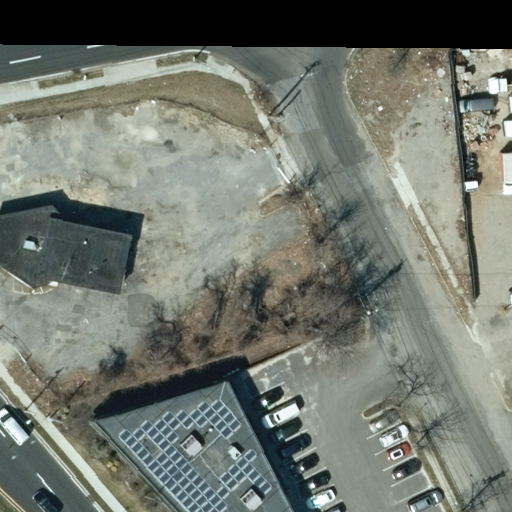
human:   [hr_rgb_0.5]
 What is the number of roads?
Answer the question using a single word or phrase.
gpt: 3

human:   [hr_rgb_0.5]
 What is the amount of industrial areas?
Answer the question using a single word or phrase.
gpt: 1

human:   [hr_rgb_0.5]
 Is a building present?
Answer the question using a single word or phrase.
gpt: yes

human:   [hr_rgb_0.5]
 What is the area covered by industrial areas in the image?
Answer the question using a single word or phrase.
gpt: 1909m2

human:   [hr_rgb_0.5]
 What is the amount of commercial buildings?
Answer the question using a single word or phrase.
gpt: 2

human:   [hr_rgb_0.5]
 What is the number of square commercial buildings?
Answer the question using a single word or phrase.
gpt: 0

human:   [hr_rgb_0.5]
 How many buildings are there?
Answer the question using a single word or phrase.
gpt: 2

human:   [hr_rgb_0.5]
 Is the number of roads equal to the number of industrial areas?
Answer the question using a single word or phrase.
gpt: no

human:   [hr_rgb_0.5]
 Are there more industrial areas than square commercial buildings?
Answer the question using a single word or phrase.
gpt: yes

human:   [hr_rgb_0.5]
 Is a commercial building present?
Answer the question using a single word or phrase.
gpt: yes

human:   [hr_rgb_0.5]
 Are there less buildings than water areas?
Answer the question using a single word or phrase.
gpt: no

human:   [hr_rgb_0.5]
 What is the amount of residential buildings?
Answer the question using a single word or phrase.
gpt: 0

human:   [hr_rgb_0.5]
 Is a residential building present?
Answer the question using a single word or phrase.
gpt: no

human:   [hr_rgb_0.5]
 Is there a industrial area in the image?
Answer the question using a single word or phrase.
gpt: yes

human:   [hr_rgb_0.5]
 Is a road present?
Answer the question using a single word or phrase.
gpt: yes

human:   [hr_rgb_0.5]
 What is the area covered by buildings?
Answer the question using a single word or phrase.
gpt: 412m2

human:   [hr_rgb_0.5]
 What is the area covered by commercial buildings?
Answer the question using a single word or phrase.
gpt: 412m2

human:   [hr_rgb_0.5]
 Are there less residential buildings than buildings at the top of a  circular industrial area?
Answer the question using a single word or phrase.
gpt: no

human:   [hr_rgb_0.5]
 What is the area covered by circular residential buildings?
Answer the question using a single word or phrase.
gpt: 0m2

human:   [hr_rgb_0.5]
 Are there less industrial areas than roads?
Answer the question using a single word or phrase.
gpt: yes

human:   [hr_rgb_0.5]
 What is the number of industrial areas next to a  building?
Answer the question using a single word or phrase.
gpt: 1

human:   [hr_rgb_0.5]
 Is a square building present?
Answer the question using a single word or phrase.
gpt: no

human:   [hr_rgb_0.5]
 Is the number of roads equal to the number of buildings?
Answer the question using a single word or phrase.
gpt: no

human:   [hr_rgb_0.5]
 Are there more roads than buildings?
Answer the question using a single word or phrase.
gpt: yes

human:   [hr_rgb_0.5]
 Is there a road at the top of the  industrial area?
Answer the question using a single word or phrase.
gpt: yes

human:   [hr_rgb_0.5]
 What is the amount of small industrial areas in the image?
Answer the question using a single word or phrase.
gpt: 0

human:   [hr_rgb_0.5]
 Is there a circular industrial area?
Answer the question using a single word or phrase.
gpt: no

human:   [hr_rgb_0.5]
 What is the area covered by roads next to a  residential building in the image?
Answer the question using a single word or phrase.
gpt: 0m2

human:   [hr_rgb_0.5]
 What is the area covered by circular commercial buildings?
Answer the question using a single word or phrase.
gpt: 0m2

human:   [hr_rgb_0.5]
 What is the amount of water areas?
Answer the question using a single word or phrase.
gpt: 0

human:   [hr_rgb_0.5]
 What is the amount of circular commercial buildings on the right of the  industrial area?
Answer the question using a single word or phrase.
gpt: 0

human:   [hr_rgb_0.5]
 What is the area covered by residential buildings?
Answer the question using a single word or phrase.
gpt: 0m2

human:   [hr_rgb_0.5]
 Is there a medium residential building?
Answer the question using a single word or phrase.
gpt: no

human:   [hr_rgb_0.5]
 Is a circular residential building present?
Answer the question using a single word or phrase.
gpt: no

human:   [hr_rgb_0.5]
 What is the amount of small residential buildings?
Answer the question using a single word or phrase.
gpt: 0

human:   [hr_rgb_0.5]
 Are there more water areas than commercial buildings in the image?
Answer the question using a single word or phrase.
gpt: no

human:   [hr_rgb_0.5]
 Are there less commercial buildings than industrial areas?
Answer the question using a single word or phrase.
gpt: no

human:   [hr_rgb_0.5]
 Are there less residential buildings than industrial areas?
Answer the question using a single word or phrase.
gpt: yes

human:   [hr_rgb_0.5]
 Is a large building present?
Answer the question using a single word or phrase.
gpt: no

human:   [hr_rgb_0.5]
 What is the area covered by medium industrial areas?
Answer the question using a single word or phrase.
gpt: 0m2

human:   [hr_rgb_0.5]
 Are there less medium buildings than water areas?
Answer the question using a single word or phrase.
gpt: no

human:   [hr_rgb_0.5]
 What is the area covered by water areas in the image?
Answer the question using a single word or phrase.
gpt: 0m2

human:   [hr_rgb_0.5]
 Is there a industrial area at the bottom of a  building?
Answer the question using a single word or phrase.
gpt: yes

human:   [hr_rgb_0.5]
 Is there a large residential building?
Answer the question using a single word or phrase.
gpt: no

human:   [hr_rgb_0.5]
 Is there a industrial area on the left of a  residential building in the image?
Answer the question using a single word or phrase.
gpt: no

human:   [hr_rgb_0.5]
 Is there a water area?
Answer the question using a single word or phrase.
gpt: no

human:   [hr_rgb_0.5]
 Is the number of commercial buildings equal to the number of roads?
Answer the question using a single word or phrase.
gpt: no

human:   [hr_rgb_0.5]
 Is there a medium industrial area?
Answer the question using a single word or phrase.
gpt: no

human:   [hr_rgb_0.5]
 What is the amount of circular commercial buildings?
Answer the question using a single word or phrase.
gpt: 0

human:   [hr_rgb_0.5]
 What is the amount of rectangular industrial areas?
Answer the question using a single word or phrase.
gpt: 1

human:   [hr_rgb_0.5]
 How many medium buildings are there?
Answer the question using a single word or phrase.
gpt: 1

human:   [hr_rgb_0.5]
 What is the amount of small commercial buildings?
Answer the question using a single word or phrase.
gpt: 1

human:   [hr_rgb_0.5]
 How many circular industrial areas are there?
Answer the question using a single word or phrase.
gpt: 0

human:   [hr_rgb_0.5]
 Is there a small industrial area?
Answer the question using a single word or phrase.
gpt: no

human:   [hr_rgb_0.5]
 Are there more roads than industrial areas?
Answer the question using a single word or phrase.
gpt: yes

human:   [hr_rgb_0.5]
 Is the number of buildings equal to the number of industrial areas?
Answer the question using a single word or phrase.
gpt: no

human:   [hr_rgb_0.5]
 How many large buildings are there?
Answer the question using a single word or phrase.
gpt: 0

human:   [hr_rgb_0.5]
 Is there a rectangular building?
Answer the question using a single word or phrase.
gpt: yes

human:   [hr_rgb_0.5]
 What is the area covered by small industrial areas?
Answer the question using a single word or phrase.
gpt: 0m2

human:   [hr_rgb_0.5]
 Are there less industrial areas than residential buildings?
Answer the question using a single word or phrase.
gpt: no

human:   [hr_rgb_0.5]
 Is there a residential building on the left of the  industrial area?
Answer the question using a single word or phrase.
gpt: no

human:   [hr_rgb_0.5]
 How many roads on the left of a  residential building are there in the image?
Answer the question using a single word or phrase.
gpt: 0

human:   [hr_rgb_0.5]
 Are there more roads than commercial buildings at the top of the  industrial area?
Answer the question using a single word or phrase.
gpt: yes

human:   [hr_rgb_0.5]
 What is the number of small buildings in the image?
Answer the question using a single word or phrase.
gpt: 1